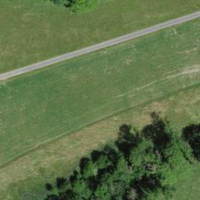
EUNIS habitat code: 52
Species observed at this site:
Cardamine pratensis